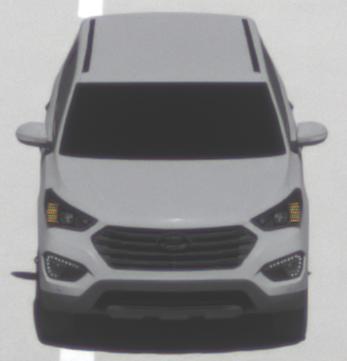
Make: Hyundai
Model: Santa Fe 2.4 GDI
Detailed model: Santa Fe (DM)
Model produced from: 2017/08
Model produced until: 2018/01
Doors: 5
Color: gray
Road condition: dry road
Daytime: midday
Contrast: high contrast